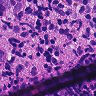
Metastatic tissue present: yes